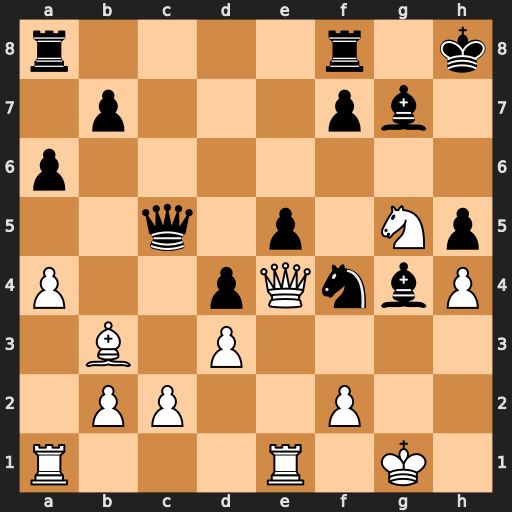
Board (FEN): r4r1k/1p3pb1/p7/2q1p1Np/P2pQnbP/1B1P4/1PP2P2/R3R1K1
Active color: w
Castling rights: -
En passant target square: -
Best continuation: Qh7#